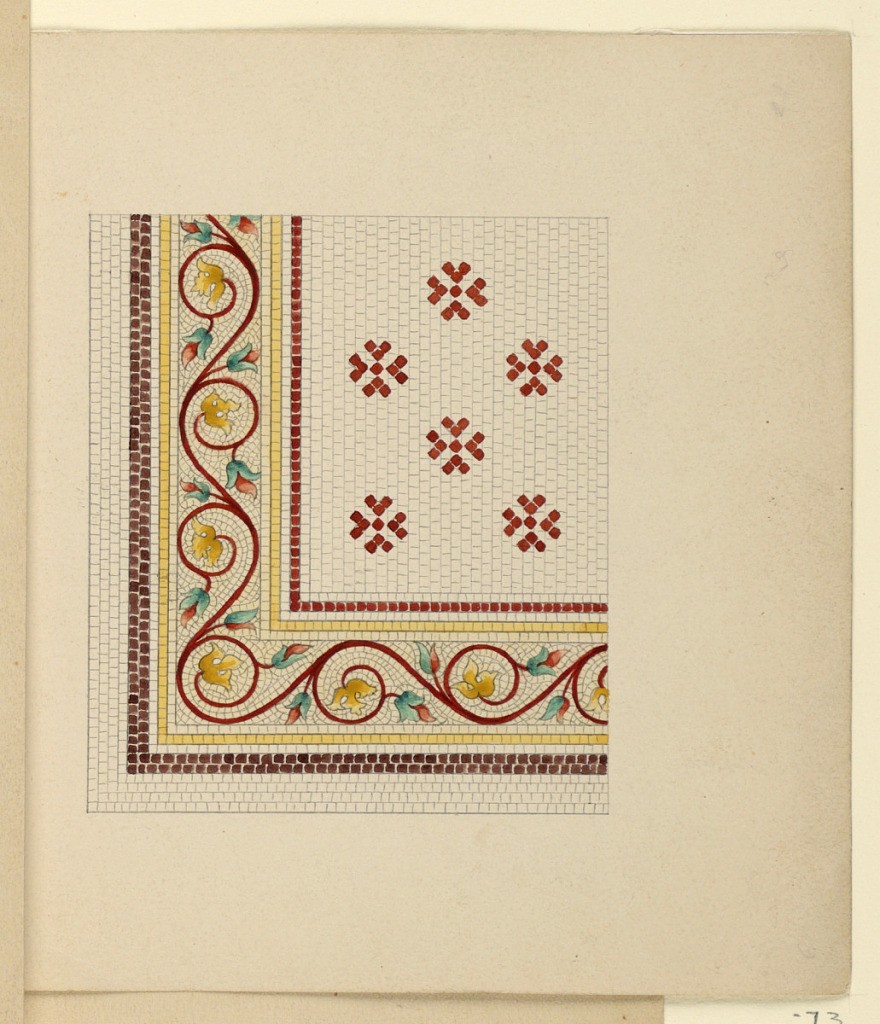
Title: Corner Design for Mosaic Floor
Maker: Frederick Krieg, American, b. Germany 1852–1932
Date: ca. 1900
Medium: Brush and watercolor, graphite on white wove paper
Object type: Drawing
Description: Corner border with undulating flowering vine design.